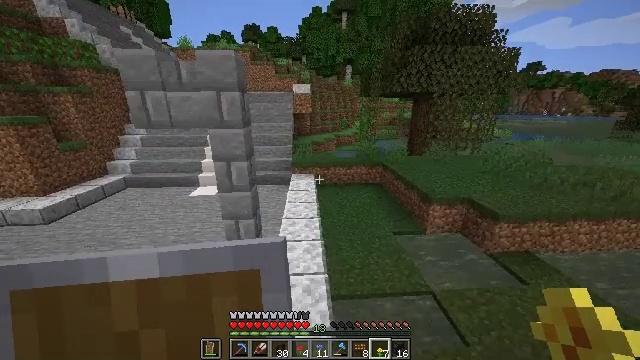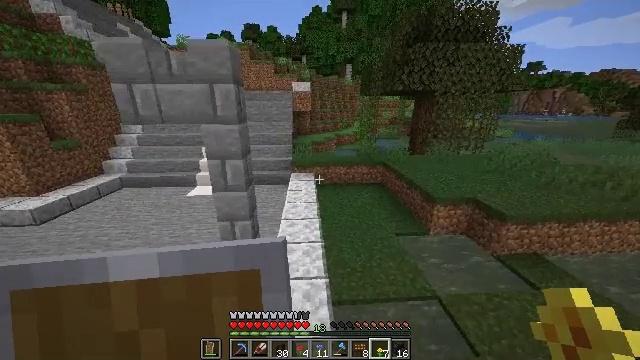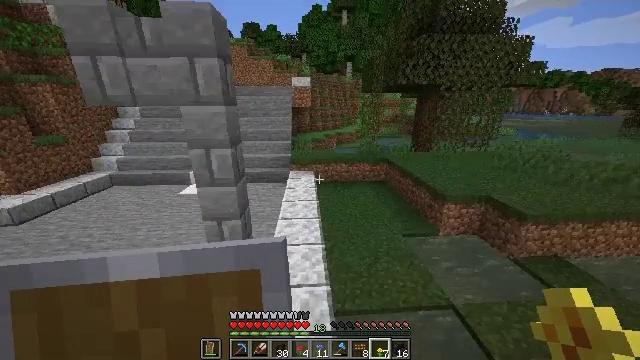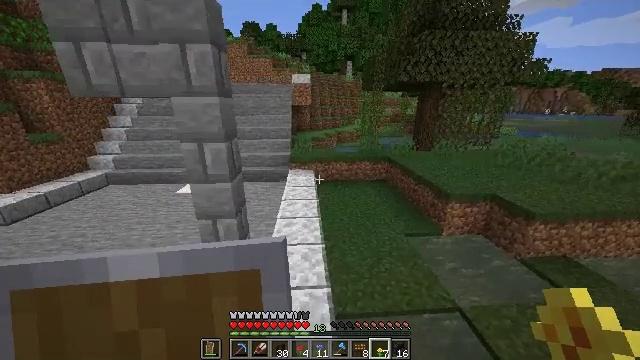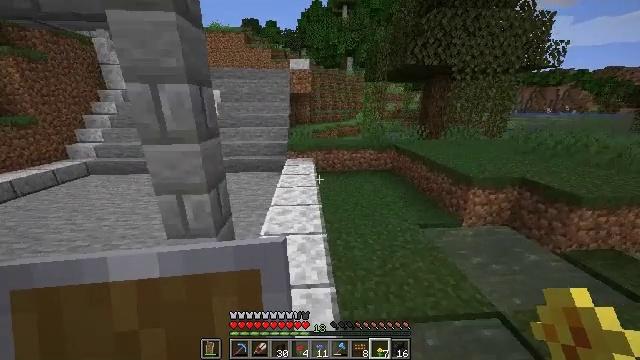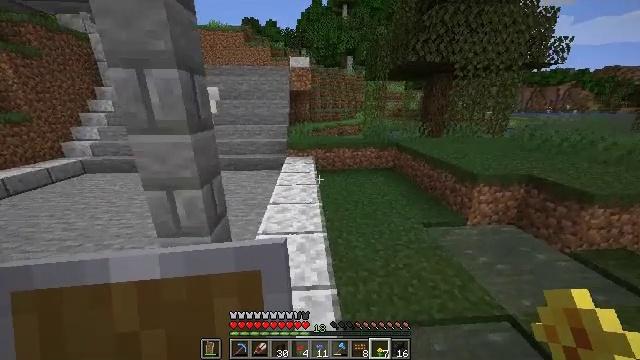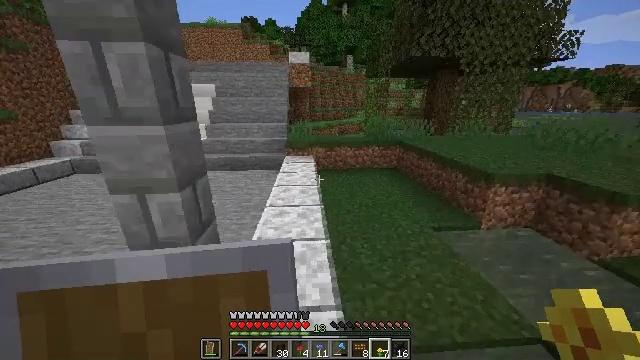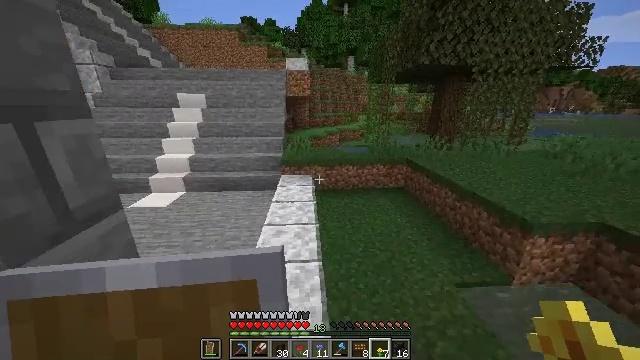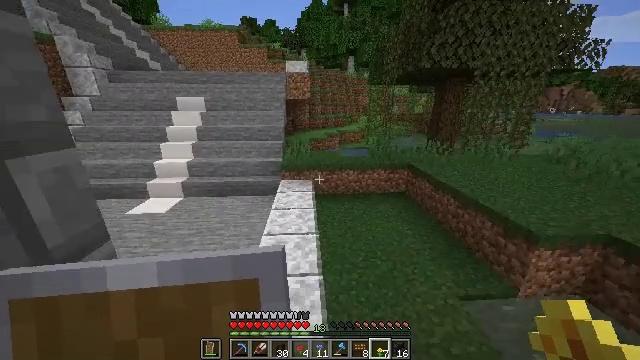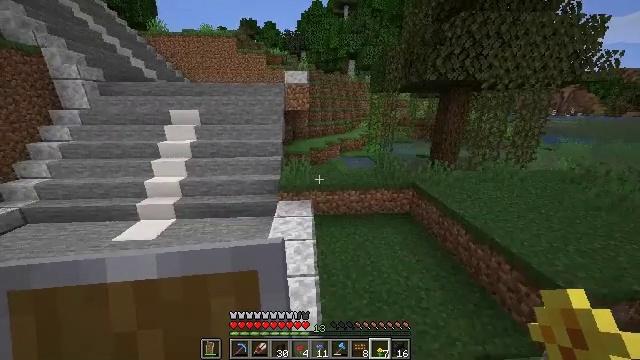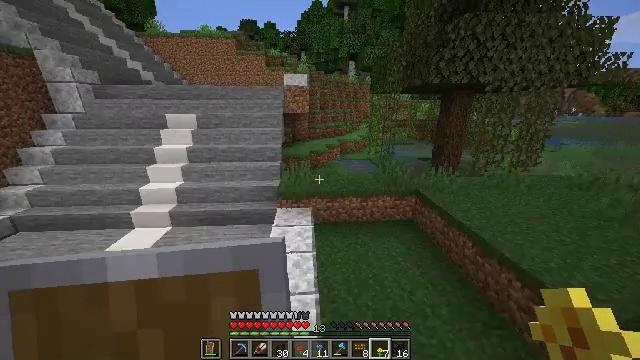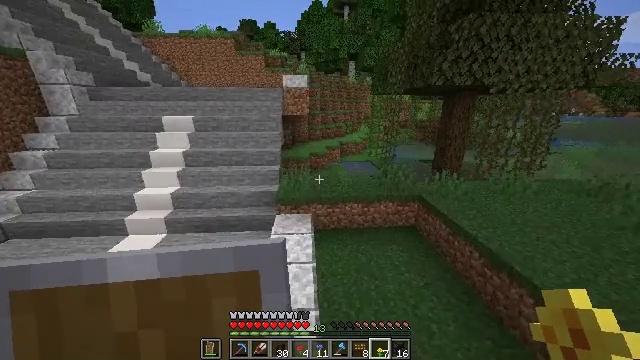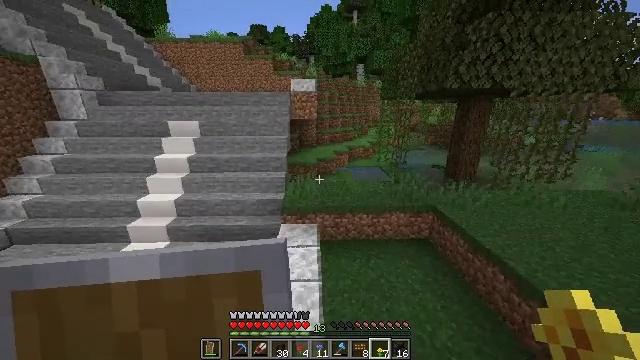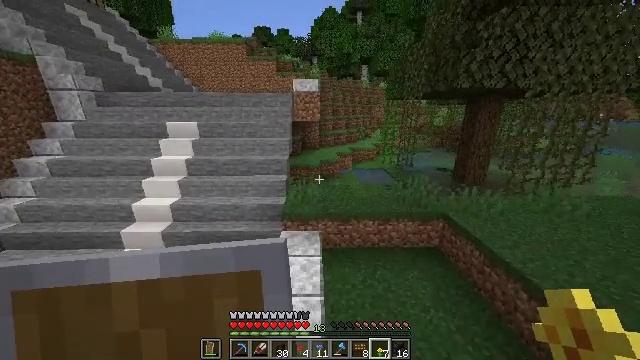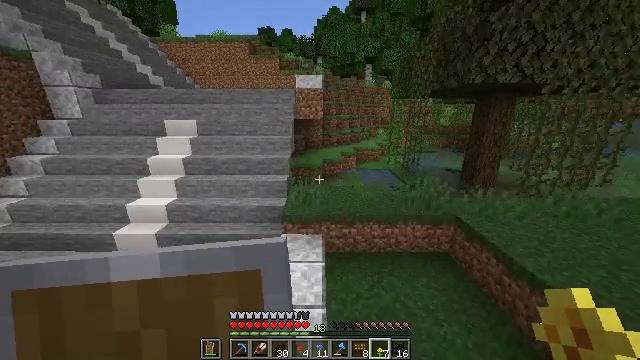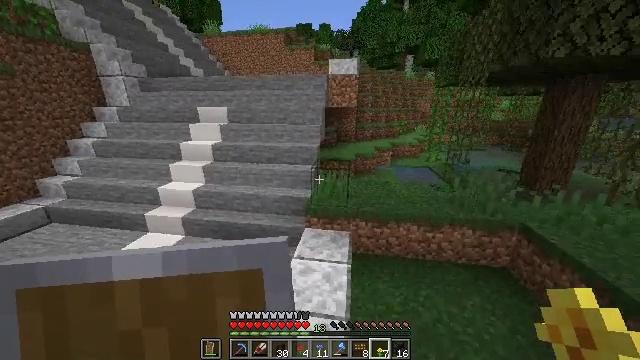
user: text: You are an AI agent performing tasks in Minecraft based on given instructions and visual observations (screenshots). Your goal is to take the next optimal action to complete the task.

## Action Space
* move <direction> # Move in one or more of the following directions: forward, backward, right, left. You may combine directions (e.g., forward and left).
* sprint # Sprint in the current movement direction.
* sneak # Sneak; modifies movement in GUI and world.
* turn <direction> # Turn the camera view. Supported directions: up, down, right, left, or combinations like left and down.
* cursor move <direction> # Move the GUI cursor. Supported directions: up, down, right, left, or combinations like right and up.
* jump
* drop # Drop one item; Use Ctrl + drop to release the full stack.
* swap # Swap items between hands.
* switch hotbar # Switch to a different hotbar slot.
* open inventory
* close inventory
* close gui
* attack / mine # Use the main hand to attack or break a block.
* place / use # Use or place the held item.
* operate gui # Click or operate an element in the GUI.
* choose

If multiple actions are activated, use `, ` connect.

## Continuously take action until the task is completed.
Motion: motion action
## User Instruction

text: Craft polished diorite stairs.
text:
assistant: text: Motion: move forward, jump
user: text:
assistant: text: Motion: move forward, jump
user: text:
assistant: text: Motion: move forward
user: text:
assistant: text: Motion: move forward
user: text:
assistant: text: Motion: move forward
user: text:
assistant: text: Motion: move forward
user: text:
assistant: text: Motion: move forward, jump
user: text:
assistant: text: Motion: move forward, jump
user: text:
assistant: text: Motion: move forward, jump
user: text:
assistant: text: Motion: move forward, jump
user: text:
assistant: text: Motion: move forward, jump
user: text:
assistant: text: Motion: move forward, turn left
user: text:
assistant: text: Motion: move forward
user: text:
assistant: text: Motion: move forward
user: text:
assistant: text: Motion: move forward, turn left
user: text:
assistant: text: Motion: move forward, turn left
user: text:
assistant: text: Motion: close inventory
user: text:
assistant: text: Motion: close inventory
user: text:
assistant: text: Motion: close inventory
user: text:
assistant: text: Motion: sneak, cursor move right, close inventory
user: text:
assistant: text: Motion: sneak, cursor move right, open gui
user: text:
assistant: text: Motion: sneak, cursor move right and down
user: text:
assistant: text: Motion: sneak, cursor move right and down
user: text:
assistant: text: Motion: sneak, cursor move right and down
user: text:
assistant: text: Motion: sneak, cursor move left
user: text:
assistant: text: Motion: sneak, cursor move left
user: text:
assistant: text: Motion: sneak
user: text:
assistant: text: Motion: sneak
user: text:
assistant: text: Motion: sneak
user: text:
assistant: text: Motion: sneak, cursor move left and down